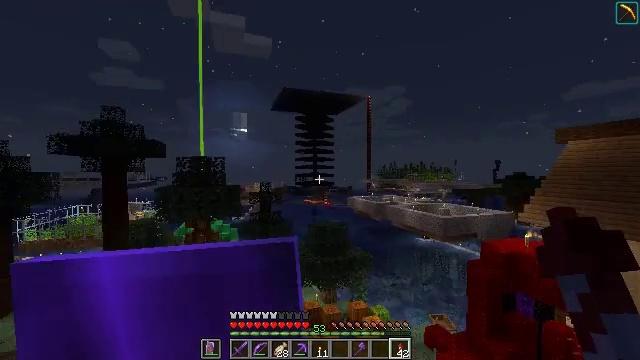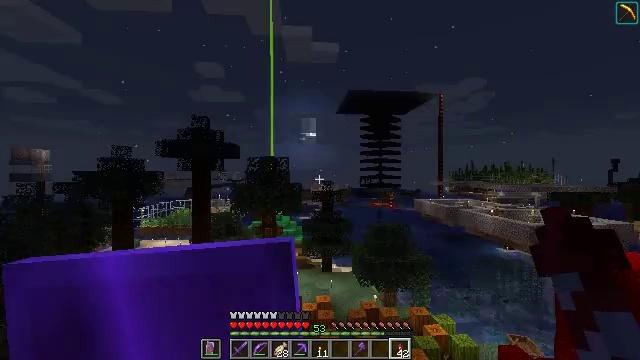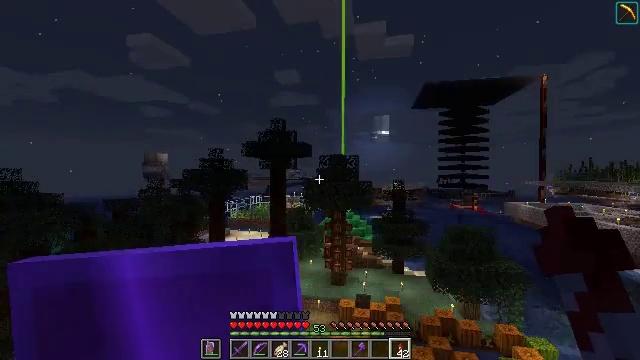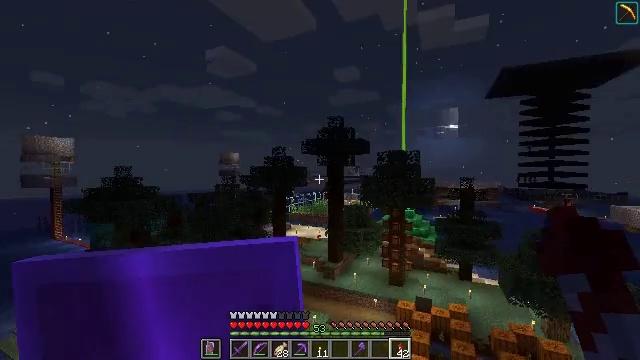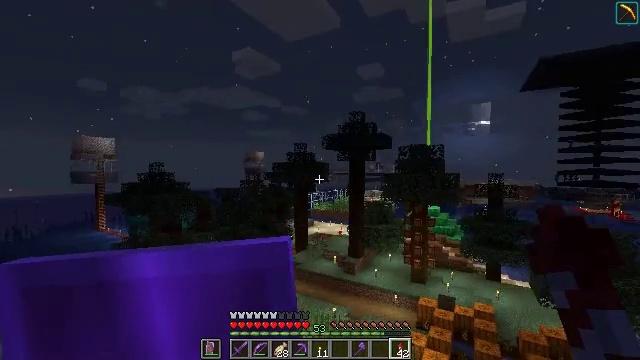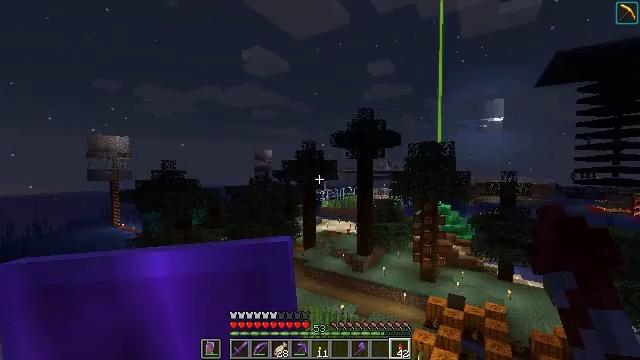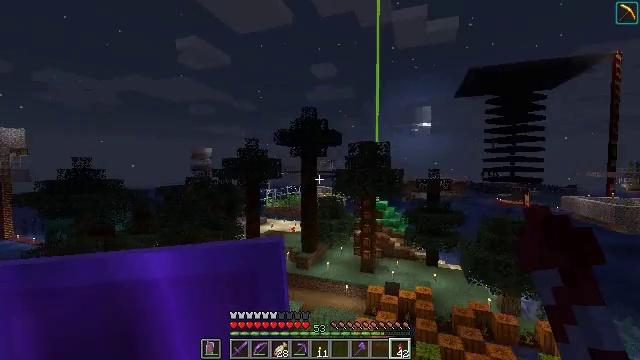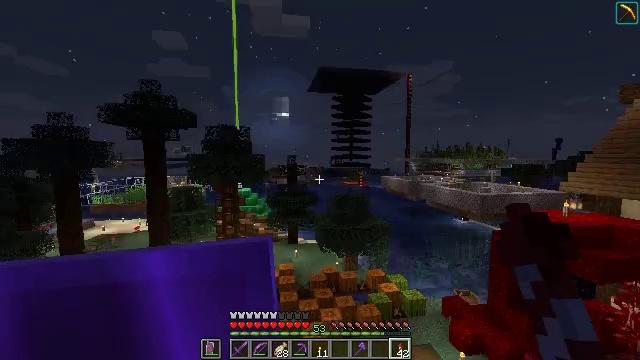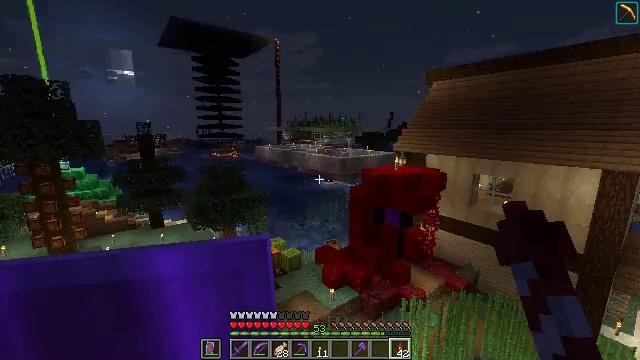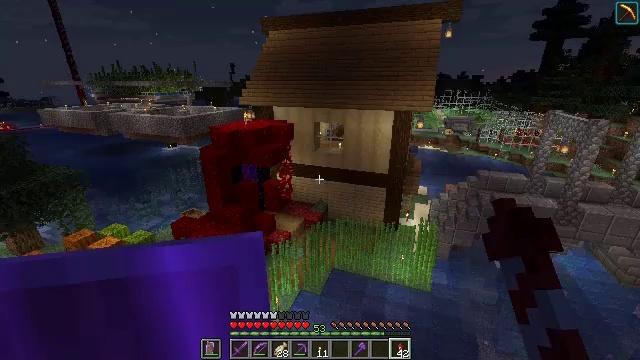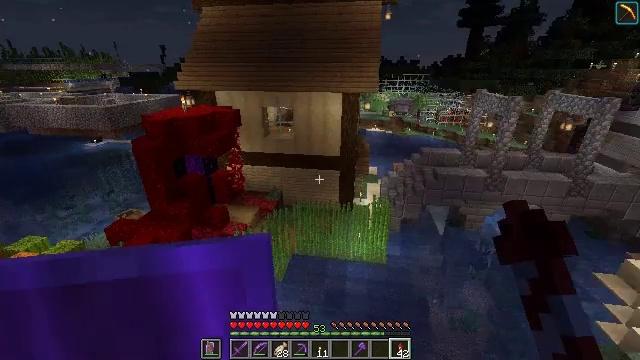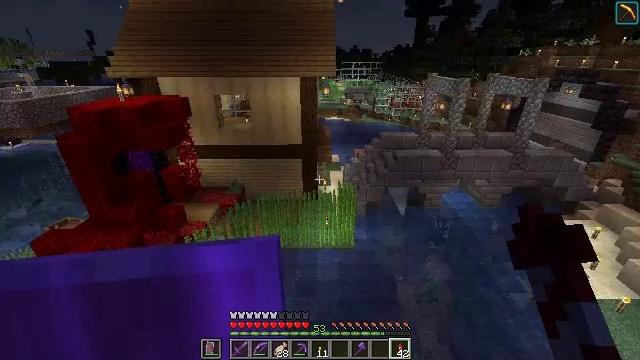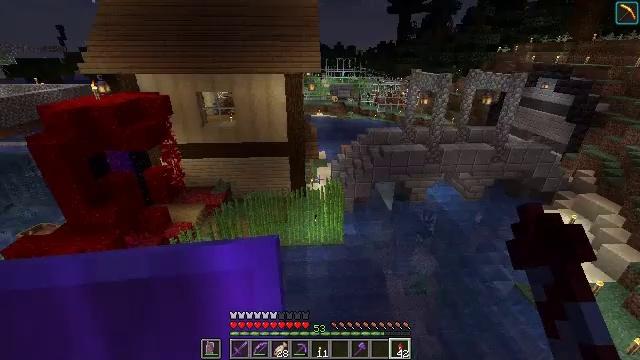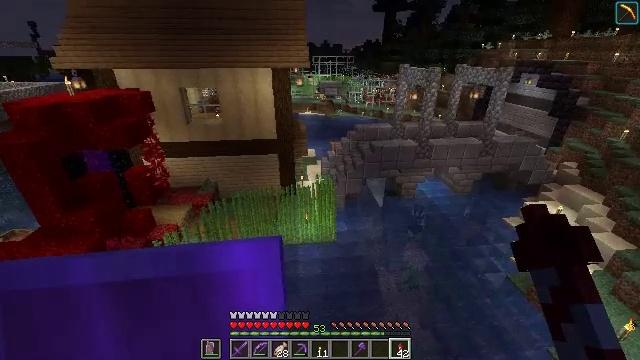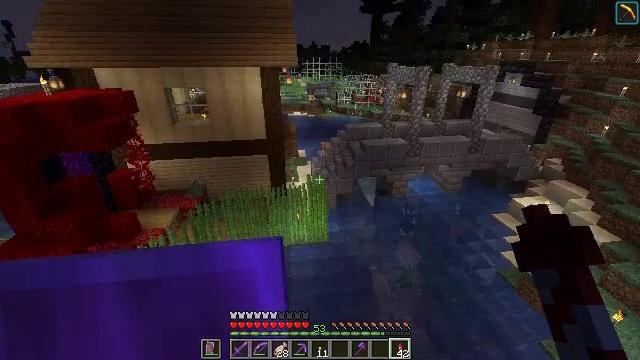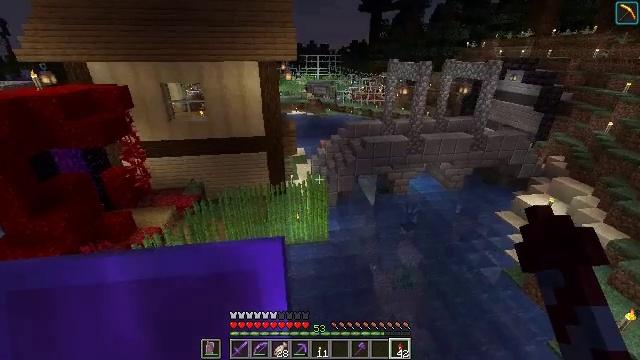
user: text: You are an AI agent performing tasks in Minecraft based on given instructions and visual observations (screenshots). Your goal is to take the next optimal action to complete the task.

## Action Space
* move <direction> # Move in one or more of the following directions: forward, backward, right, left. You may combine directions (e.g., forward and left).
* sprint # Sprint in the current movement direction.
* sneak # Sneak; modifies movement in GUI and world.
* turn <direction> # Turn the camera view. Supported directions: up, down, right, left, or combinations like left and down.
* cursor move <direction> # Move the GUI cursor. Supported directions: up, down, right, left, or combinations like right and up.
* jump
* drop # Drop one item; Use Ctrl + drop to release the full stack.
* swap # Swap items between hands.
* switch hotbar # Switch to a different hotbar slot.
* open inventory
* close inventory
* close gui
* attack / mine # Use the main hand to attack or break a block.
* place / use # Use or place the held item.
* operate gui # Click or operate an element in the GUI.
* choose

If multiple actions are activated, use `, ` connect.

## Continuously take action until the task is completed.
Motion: motion action
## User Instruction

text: Mine polished andesite stairs
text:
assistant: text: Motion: turn left
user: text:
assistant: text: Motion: turn left
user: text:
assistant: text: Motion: turn left
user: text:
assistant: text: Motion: turn left
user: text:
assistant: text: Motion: turn left
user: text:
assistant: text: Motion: turn right
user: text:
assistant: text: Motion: turn right and down
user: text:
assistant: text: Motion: turn right and down
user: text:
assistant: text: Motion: turn right and down
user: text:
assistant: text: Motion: turn right and down
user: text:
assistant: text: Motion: turn right and down
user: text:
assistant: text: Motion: turn right
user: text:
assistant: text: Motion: turn right
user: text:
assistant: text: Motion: turn right
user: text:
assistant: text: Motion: no_op
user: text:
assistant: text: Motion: no_op
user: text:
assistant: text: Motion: no_op
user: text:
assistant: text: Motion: no_op
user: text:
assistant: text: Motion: no_op
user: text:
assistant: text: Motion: no_op
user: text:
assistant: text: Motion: no_op
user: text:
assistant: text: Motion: no_op
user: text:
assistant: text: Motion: no_op
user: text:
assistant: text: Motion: no_op
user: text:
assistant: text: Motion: no_op
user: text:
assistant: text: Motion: turn up
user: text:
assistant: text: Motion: turn up
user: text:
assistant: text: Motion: turn left and up
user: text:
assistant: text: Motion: turn up
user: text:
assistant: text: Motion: no_op